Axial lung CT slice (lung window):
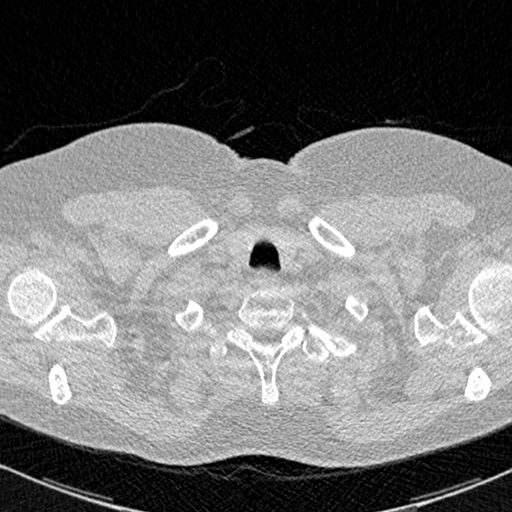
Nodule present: no